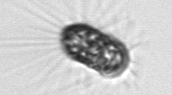
Label: Corethron_hystrix